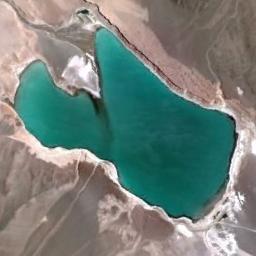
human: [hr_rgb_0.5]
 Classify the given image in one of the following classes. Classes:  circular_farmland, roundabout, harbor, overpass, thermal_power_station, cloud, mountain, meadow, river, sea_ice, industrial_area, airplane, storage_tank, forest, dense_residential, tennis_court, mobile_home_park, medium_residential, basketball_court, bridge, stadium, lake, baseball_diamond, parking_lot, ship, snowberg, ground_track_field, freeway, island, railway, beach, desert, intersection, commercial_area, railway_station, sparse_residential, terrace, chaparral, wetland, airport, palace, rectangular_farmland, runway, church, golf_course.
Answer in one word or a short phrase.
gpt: lake